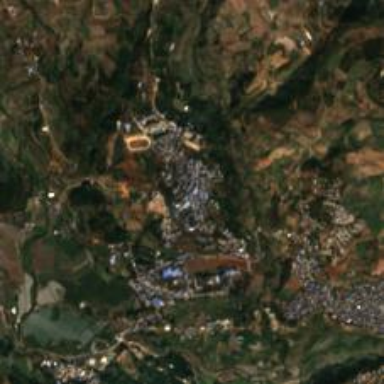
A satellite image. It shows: Ethnic township within town.